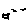
Label: bird